Aerial crown-view tile of a tropical tree (Barro Colorado Island, Panama), acquired 20250414:
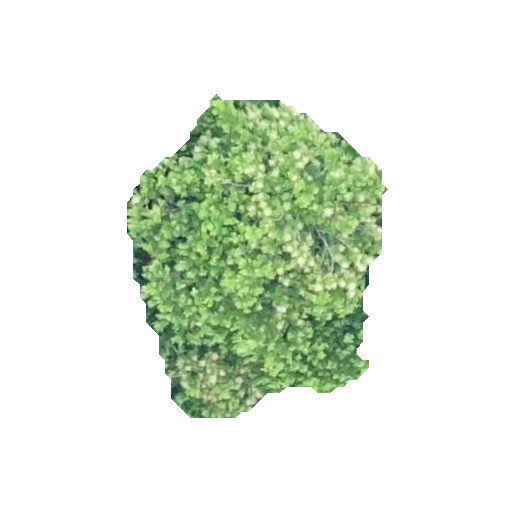
Species: Anacardium excelsum
GBIF accepted scientific name: Anacardium excelsum
Crown area: 90.868 m²